Field crop: maize
Growth stage: 2
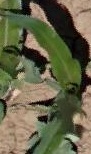
Species: maize